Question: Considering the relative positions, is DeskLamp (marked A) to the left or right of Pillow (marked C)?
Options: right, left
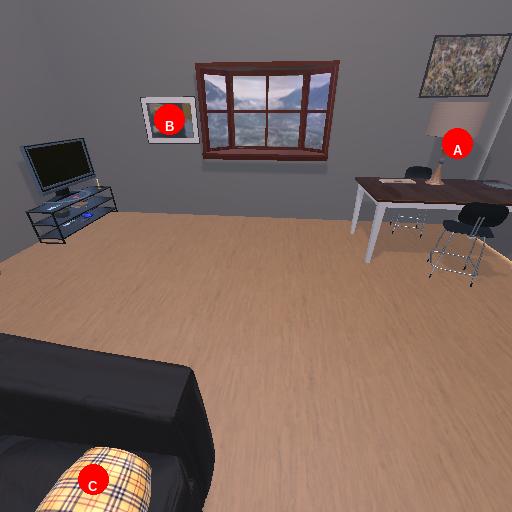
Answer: right